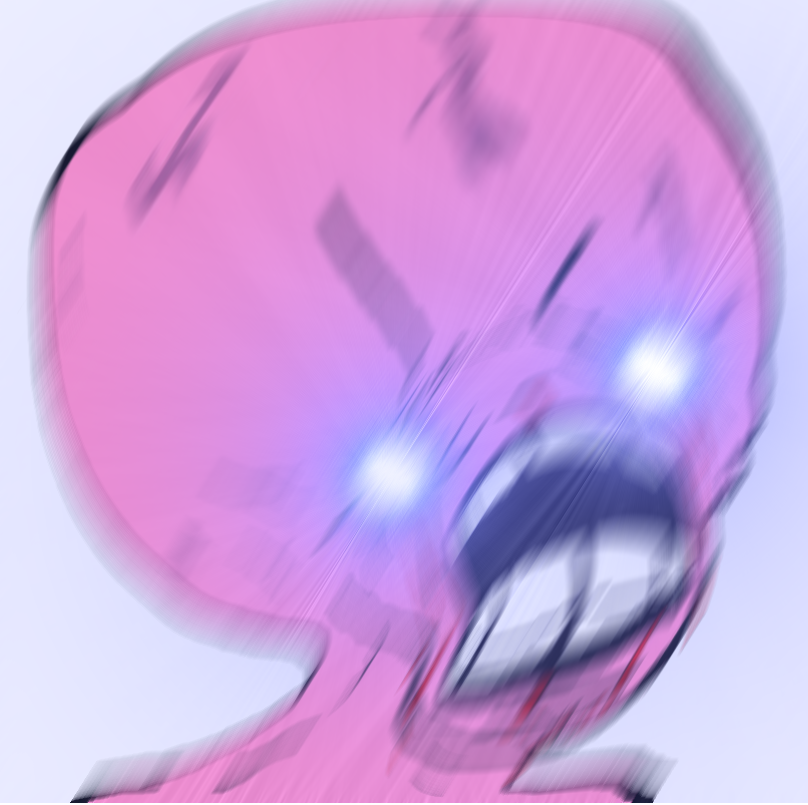
Label: 5_Rage